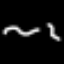
Label: squiggle